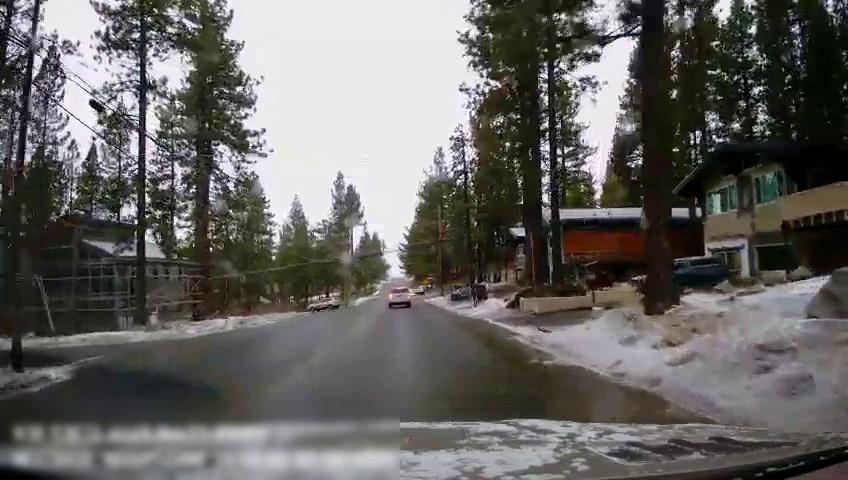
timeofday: Day
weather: Snowy
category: Drivable Space
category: Vehicles | Truck
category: Vehicles | SUV